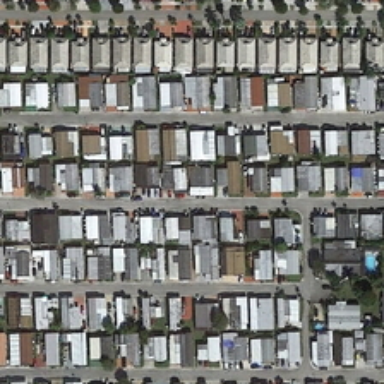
The residential buildings on both sides of the road are neatly arranged .